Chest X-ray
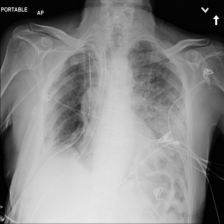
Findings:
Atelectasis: negative
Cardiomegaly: negative
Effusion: negative
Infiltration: negative
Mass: negative
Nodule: negative
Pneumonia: negative
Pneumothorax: negative
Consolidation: negative
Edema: negative
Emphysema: negative
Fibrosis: negative
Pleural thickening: negative
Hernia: negative